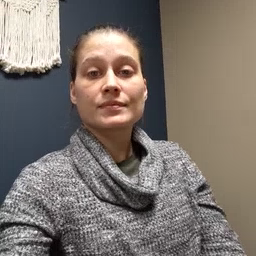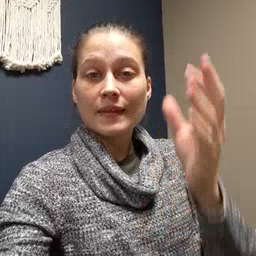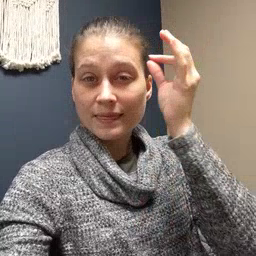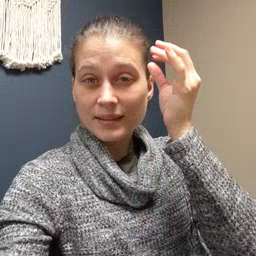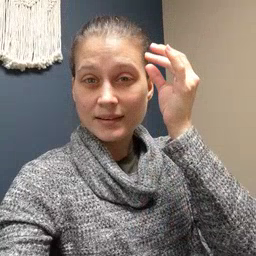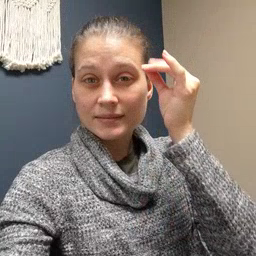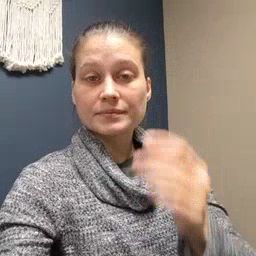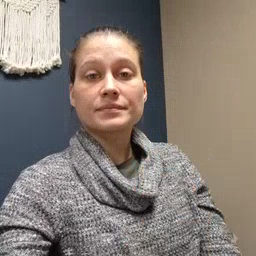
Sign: think